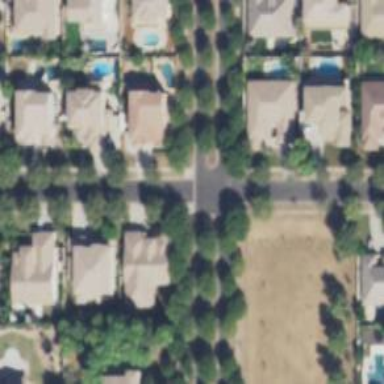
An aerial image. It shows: Residential road.